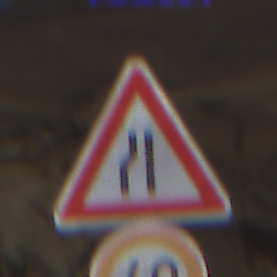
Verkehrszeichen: EinseitigVerengteFahrbahnLinks
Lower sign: Geschwindigkeit40
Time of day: Midday
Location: Outdoor (Nature)
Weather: Clear
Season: NotSpecified
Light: Natural